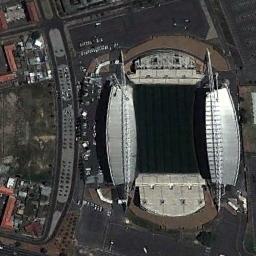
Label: stadium